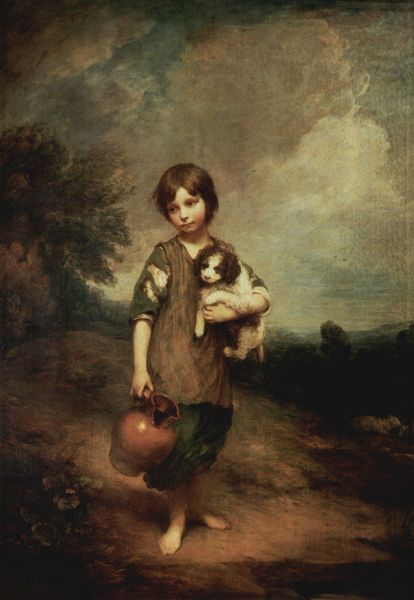
Titel: Dorfmädchen mit Hund und Henkelkrug
Künstler: Thomas Gainsborough
Institution: Privatsammlung
Schlagwörter: baum, berg, blätter, dunkel, fuß, gemälde, gewitter, himmel, laub, nackt, schatten, wasser, weiß, wolken, bäume, fluss, grün, landschaft, mädchen, ocker, sand, ufer, braun, frisur, grau, kleid, licht, ohr, profil, schwarz, türkis, blick, hund, rot, tier, tiere, weg, wiese, wolke, beige, hemd, hose, arm, arme, gesicht, halten, kleidung, stehen, tragen, trauer, zerrissen, bildnis, portrait, porträt, öl, erde, ferne, hügel, strauch, wind, busch, büsche, boden, figur, haare, kind, pflanzen, ohren, scheitel, traurig, wald, genre, amphore, henkel, kanne, krug, vase, fell, hündchen, welpe, füße, genremalerei, hosen, schwer, berge, unwetter, wetter, white, dark, green, hair, painting, melancholie, melancholisch, brown, pfoten, pot, junge, nachdenklich, sinnieren, nachdenken, bauer, barfuss, gefäß, fetzen, knabe, lumpen, kittel, ganzkörper, löcher, kaputt, sad, clouds, sky, tree, wams, girl, landscape, water, trees, boy, child, himel, lich, treu, light, stream, plants, kraut, black and white, armut, dog, zerbrochen, tonkrug, cloudy, treue, bäuerlich, dirt, scherben, basket, clothes, tragend, animal, vessel, trist, bush, zerfetzt, beschädigt, carry, kid, hold, jug, poor, zerschlissen, zerlumpt, torn, mud, jnge, armes kind, holding, barefeet, barefoot, alone, hnud, bucket, flask, ragged, somber, hungry, zerrissene kleidung, puppy, caring, carrier, orphan, puppu, basketball, pupper, mashki, mitti, animal love